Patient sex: F
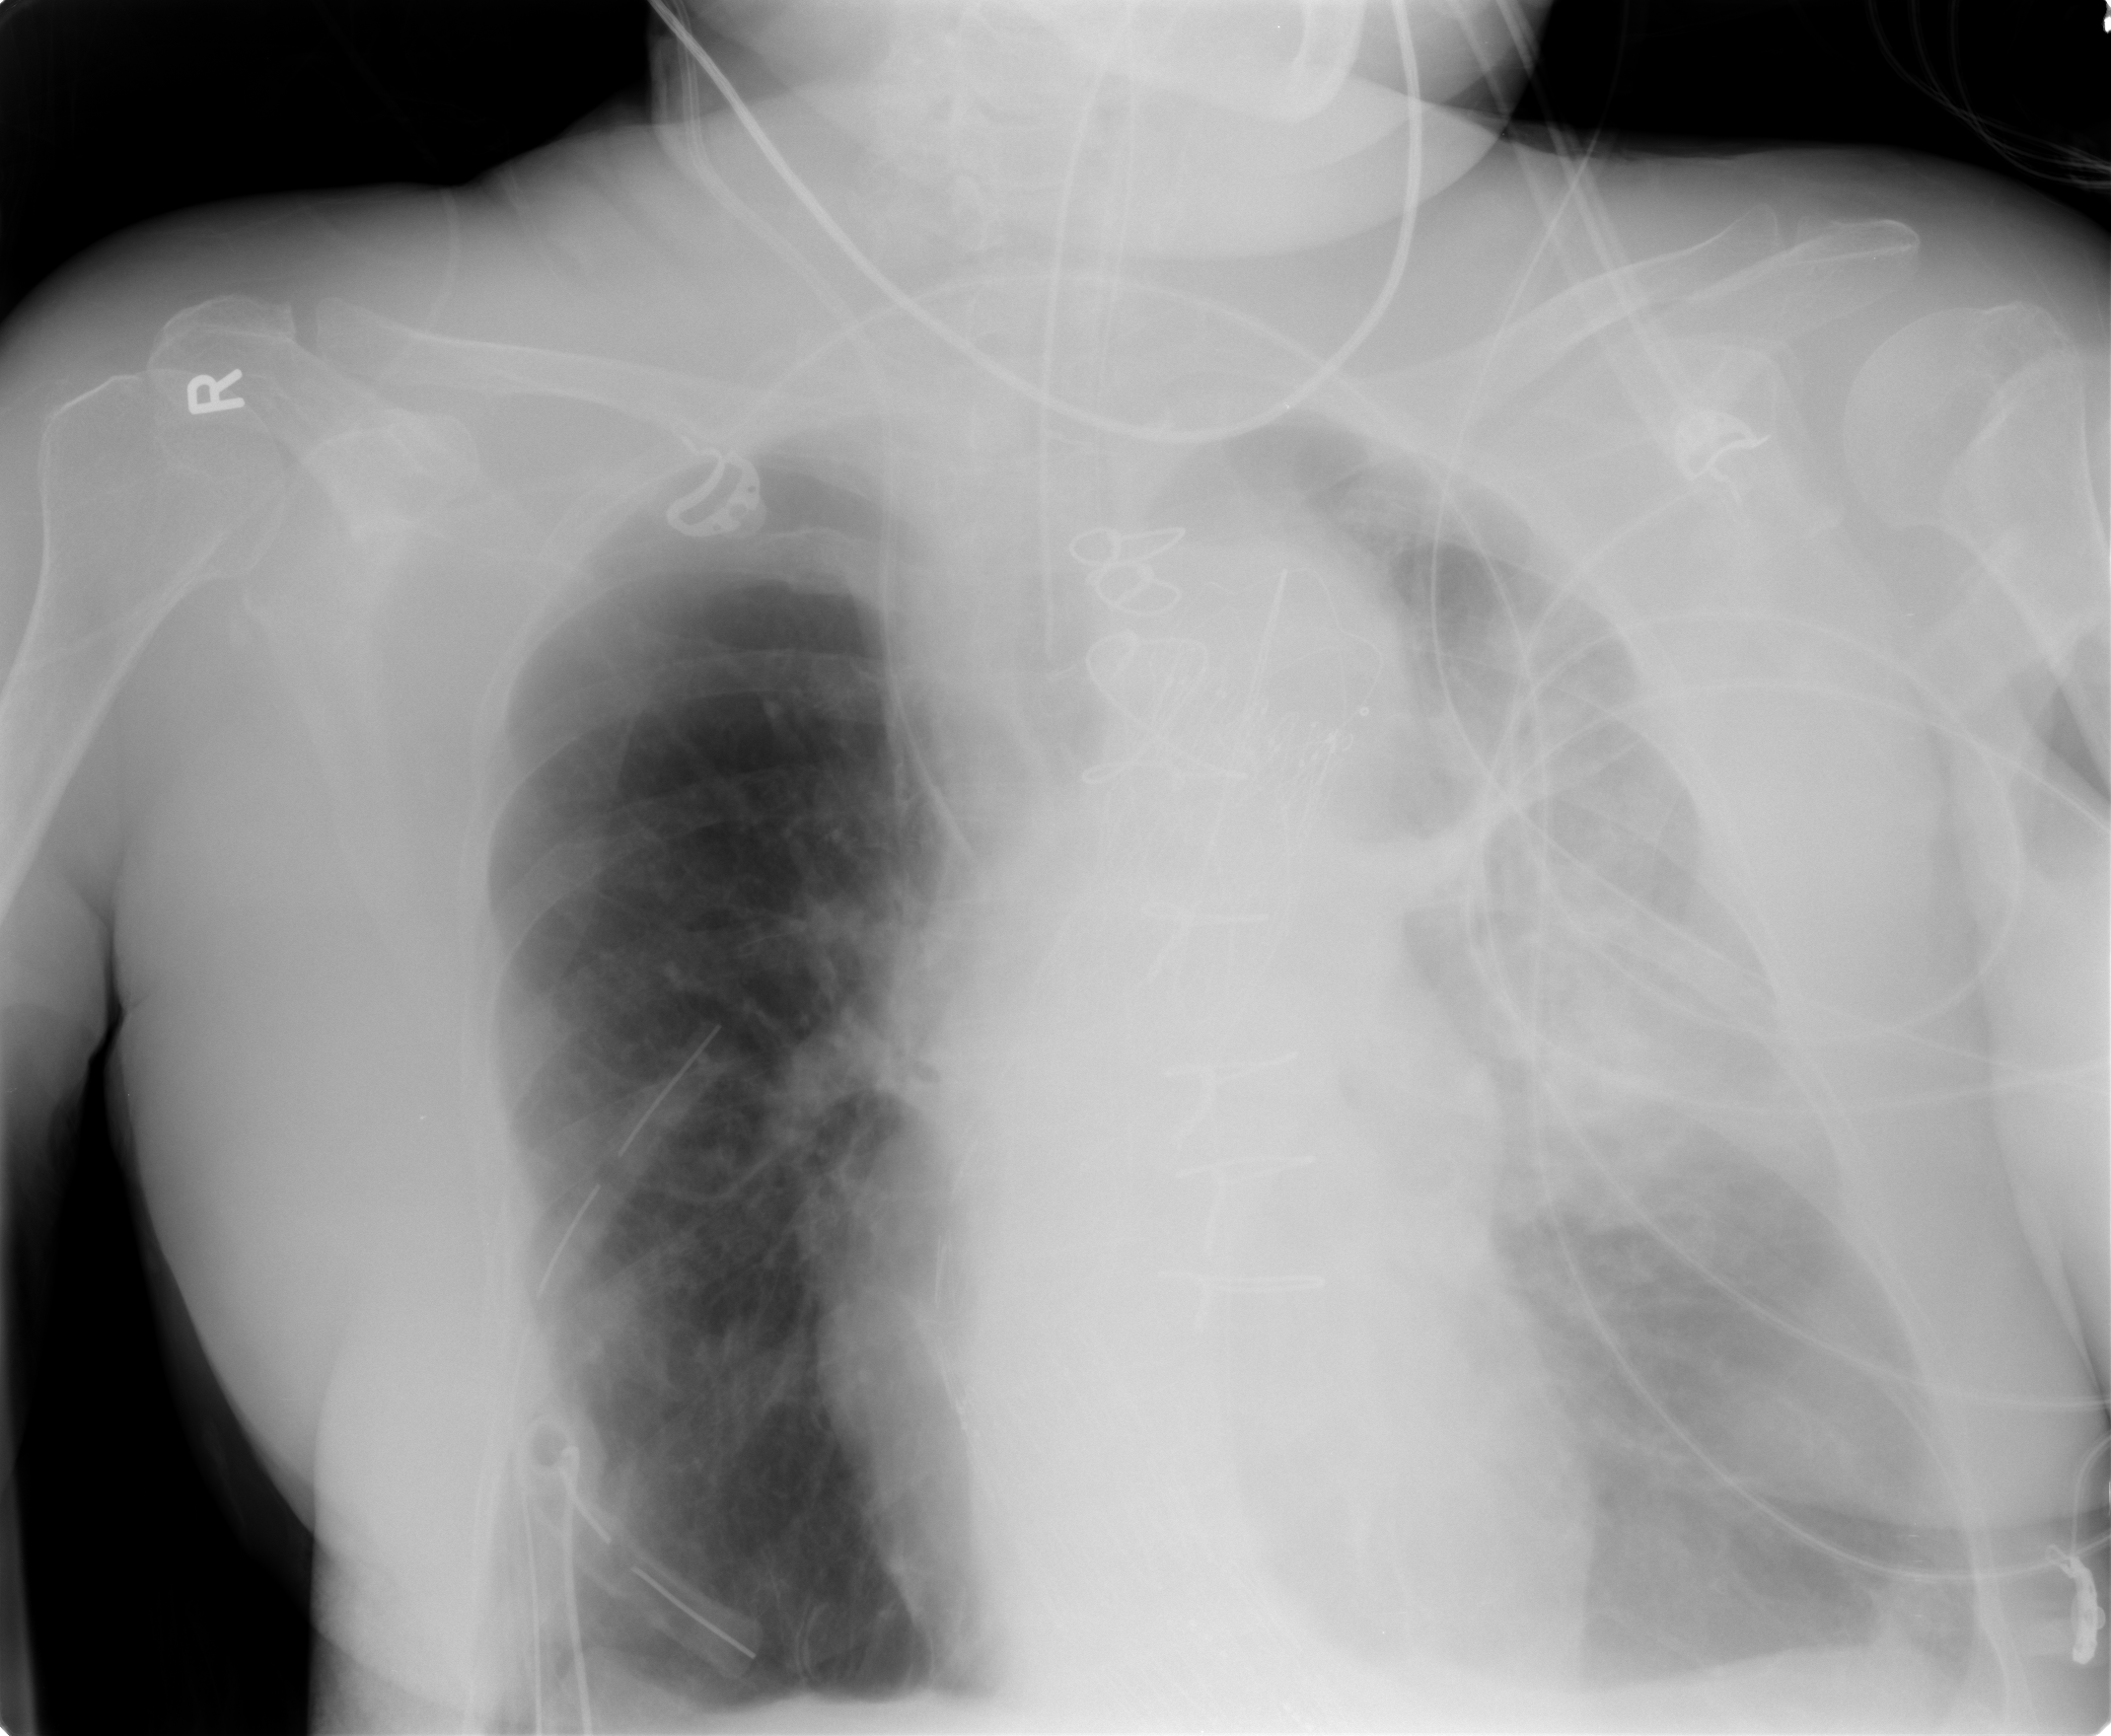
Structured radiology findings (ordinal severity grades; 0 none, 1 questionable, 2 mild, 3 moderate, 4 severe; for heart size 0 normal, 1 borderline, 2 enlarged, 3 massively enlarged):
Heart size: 0
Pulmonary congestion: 0
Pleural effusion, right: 0
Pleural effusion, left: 2
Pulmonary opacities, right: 1
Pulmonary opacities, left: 2
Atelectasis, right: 2
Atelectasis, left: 3